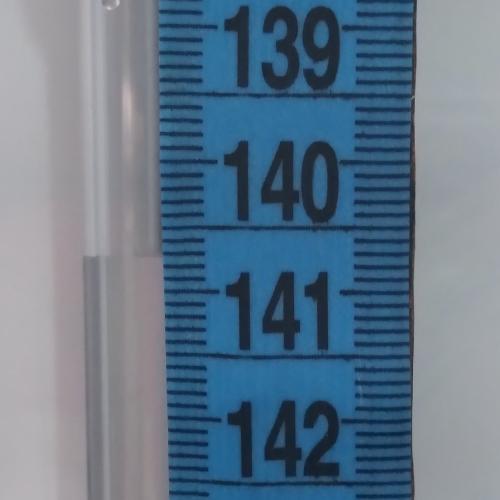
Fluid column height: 140.7 cm